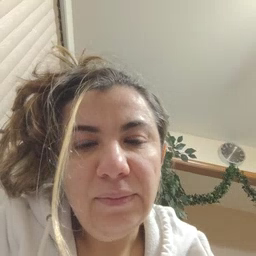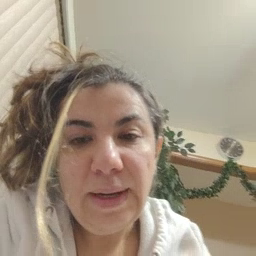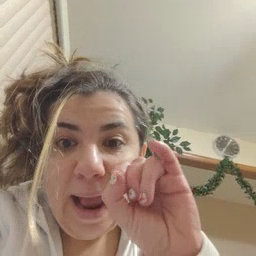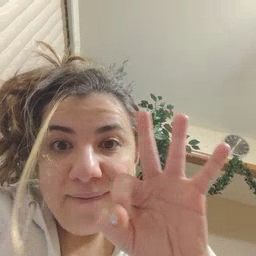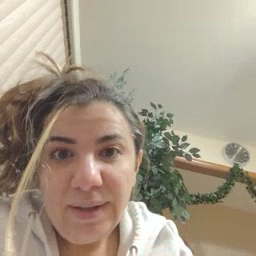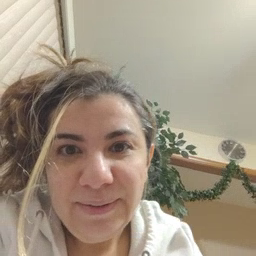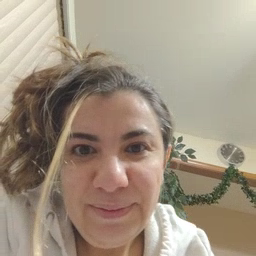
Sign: if